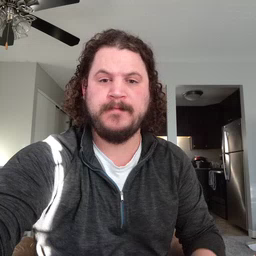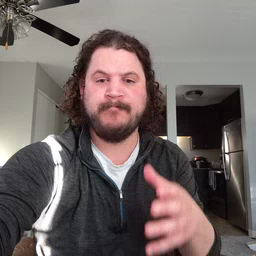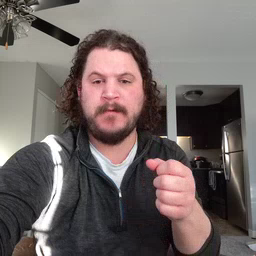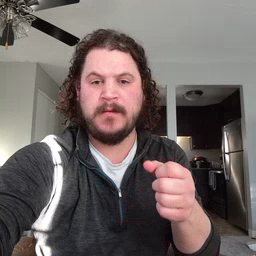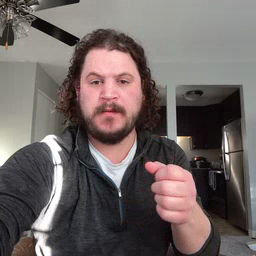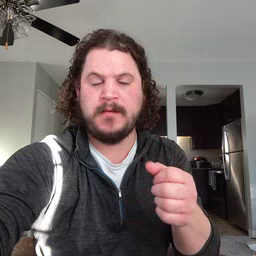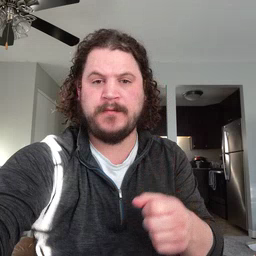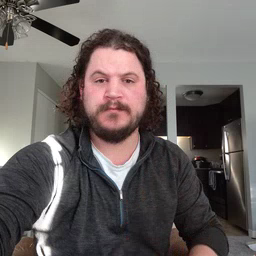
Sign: milk